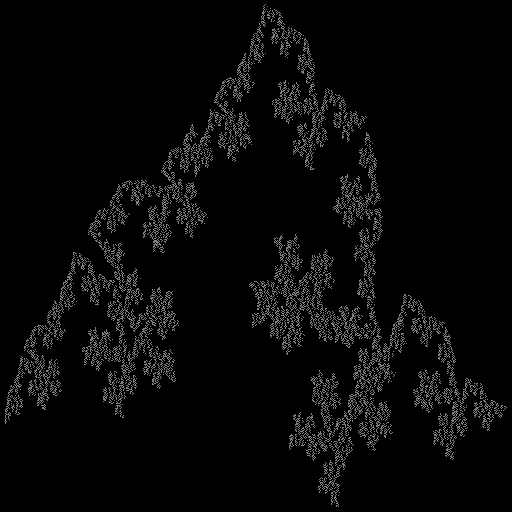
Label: penta